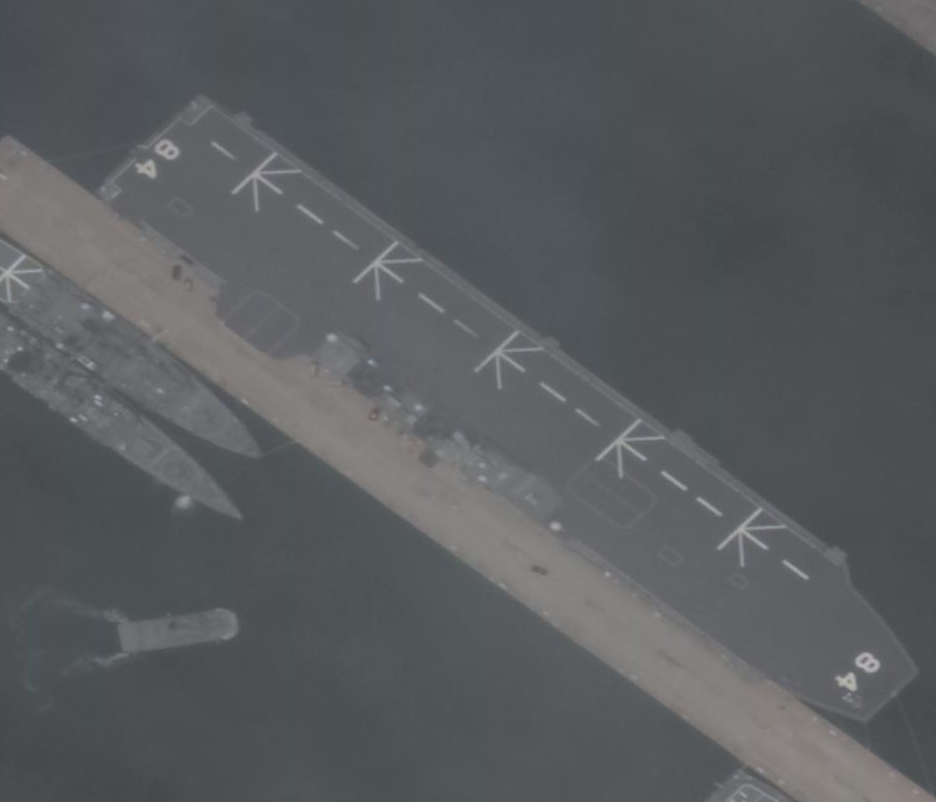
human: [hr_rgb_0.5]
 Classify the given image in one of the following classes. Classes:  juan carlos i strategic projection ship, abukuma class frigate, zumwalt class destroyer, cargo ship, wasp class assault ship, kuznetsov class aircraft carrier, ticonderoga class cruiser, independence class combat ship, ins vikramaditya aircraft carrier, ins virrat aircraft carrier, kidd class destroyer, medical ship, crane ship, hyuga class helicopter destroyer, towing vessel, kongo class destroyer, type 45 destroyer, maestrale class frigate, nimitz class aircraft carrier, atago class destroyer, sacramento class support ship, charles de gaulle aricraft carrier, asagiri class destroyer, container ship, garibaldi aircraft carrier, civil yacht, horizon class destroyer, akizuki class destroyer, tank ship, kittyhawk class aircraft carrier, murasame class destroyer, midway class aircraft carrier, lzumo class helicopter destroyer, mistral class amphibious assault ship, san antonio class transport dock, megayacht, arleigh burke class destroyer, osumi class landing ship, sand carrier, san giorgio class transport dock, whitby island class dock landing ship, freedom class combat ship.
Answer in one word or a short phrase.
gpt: Lzumo class helicopter destroyer